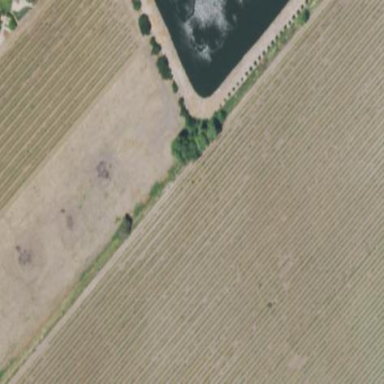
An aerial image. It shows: Vineyard where grapes are grown.